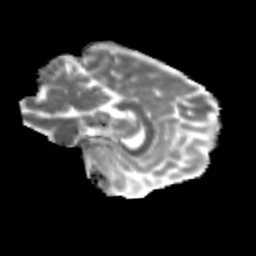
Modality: MD
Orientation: sagittal
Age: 31
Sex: female
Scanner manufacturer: siemens
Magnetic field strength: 3 T
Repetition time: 3.5 s
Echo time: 0.125 s